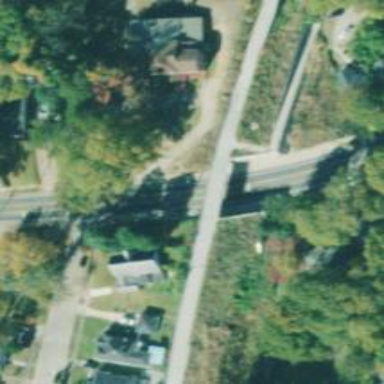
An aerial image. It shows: Abandoned railway bridge over cycleway road.